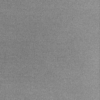
Label: dusty